Question: I am trying to create an aar file using OSX 10.7.5 (as a part of <URL>. To generate the .aar, I navigate to the directory holding my webservice in my eclipse workspace and type
'''
jar cvf FirstWebService.aar ./*
'''
This is the command that Apache says to use to generate the aar in their <URL>.
The command creates an.aar -- but something is wrong with the process that I am using to create the .aar because when I go to load the .aar file into tomcat's /webapps I get an .xml/services not found error.
I am not sure what to do to fix this error. If I search my computer's file system for the services.xml file, I can find it in '/path to eclipse workspace/workspace/MyFirstWebService/WebContent/WEB-INF/services/FirstWebService/META-INF'
but I am not sure if this file is supposed to be rolled in to the .aar file somehow or if I can just manually plunk this file somewhere into the apache directory structure to get the thing to run.
Note: I do not think I am manually unzipping or unpacking the aar like in this question. <URL> I am just running the command listed above from the apache documentation.
Here is the .aar file

I am using all of the same versions of the software as in the tutorial -- but I am using OSX 10.7.5 where they use windows in the tutorial. Accordingly, I have changed the make-aar command for windows shown in the tutorial ('jar cvf FirstWebService.aar com META-INF') into the one shown above. If I just try to run the command from the tutorial 'jar cvf FirstWebService.aar com META-INF' I get the same xml/services not found error. It gives this output in the terminal...
'''
com: no such file or directory
META-INF: no such file or directory
added manifest
'''
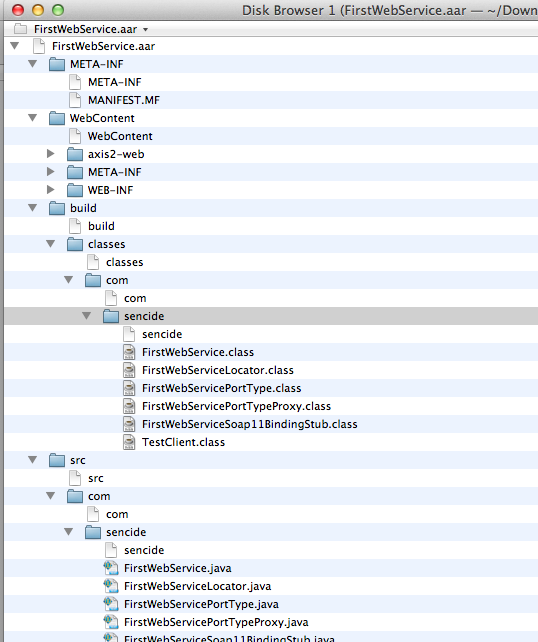
Answer: I found the issue. When you type the command to create the aar file you have to be in the directory .../EclipseWorkspace/EclipseProjectName/WebContent/WEB-INF/services. This directory contains /META-INF/services.xml. The process that makes the .aar file must be looking in this folder.